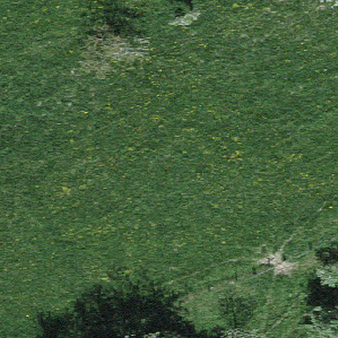
Label: other